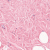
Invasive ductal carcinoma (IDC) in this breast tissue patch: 0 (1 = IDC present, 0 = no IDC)